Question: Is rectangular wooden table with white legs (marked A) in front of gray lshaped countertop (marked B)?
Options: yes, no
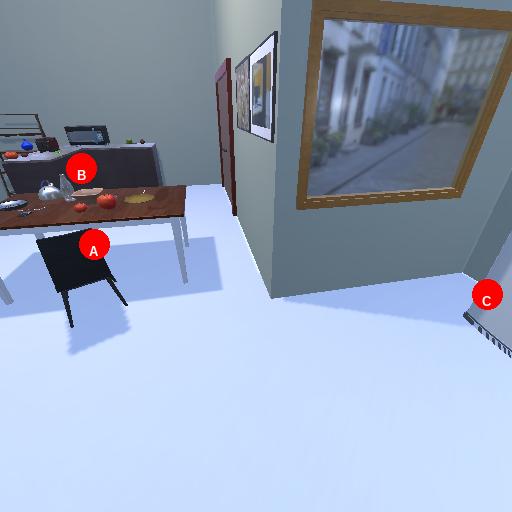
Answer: yes